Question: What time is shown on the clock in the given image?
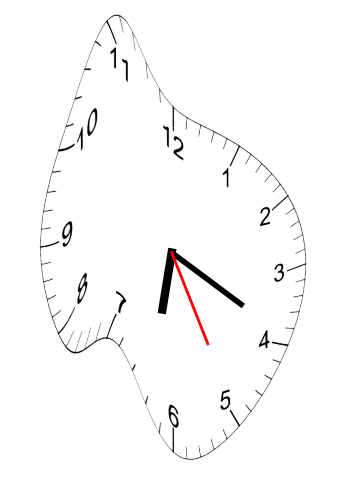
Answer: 06:19:25